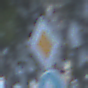
Verkehrszeichen: Vorfahrtsstrasse
Zusatzzeichen unten: VorgeschriebeneFahrtrichtungGeradeausOderRechts
Umgebung: Outdoor, Nature
Tageszeit: MorningAfternoon
Wetter: Clear
Licht: Natural
Jahreszeit: Winter
Kontrast: LowContrast